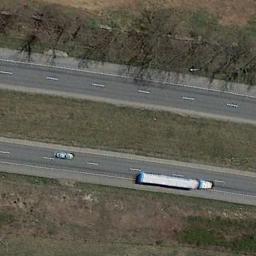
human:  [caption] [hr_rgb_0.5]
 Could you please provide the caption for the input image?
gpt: The freeway goes through the bare land and some trees .

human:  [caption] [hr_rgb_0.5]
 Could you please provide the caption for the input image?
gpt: A straight freeway goes through the lawn with some trees and two cars are driving on the freeway .

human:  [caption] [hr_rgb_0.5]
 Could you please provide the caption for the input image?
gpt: There are large green lawns and withered trees around the freeway, And there are two cars on the freeway .

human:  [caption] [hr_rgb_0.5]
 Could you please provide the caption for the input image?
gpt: There wasn't much traffic on the motorway .

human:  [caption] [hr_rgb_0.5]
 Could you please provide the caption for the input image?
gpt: There are lawns and some withered trees beside the freeway .